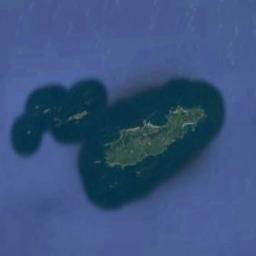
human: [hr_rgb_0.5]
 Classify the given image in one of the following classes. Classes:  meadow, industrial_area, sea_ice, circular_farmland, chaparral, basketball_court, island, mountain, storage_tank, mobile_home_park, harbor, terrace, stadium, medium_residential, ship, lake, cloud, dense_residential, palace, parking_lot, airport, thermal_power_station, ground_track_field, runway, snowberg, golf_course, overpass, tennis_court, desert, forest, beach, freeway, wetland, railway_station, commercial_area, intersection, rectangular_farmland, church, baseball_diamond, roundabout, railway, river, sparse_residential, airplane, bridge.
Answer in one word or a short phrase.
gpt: island